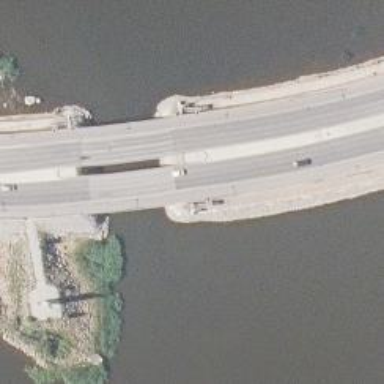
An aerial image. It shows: Asphalt cycleway on bridge.